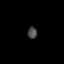
Tissue: lung
Cell type: Endothelial cells
Senescence score: 0.5959
Nuclear area (px): 104
Mean DAPI intensity: 73.558